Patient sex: F
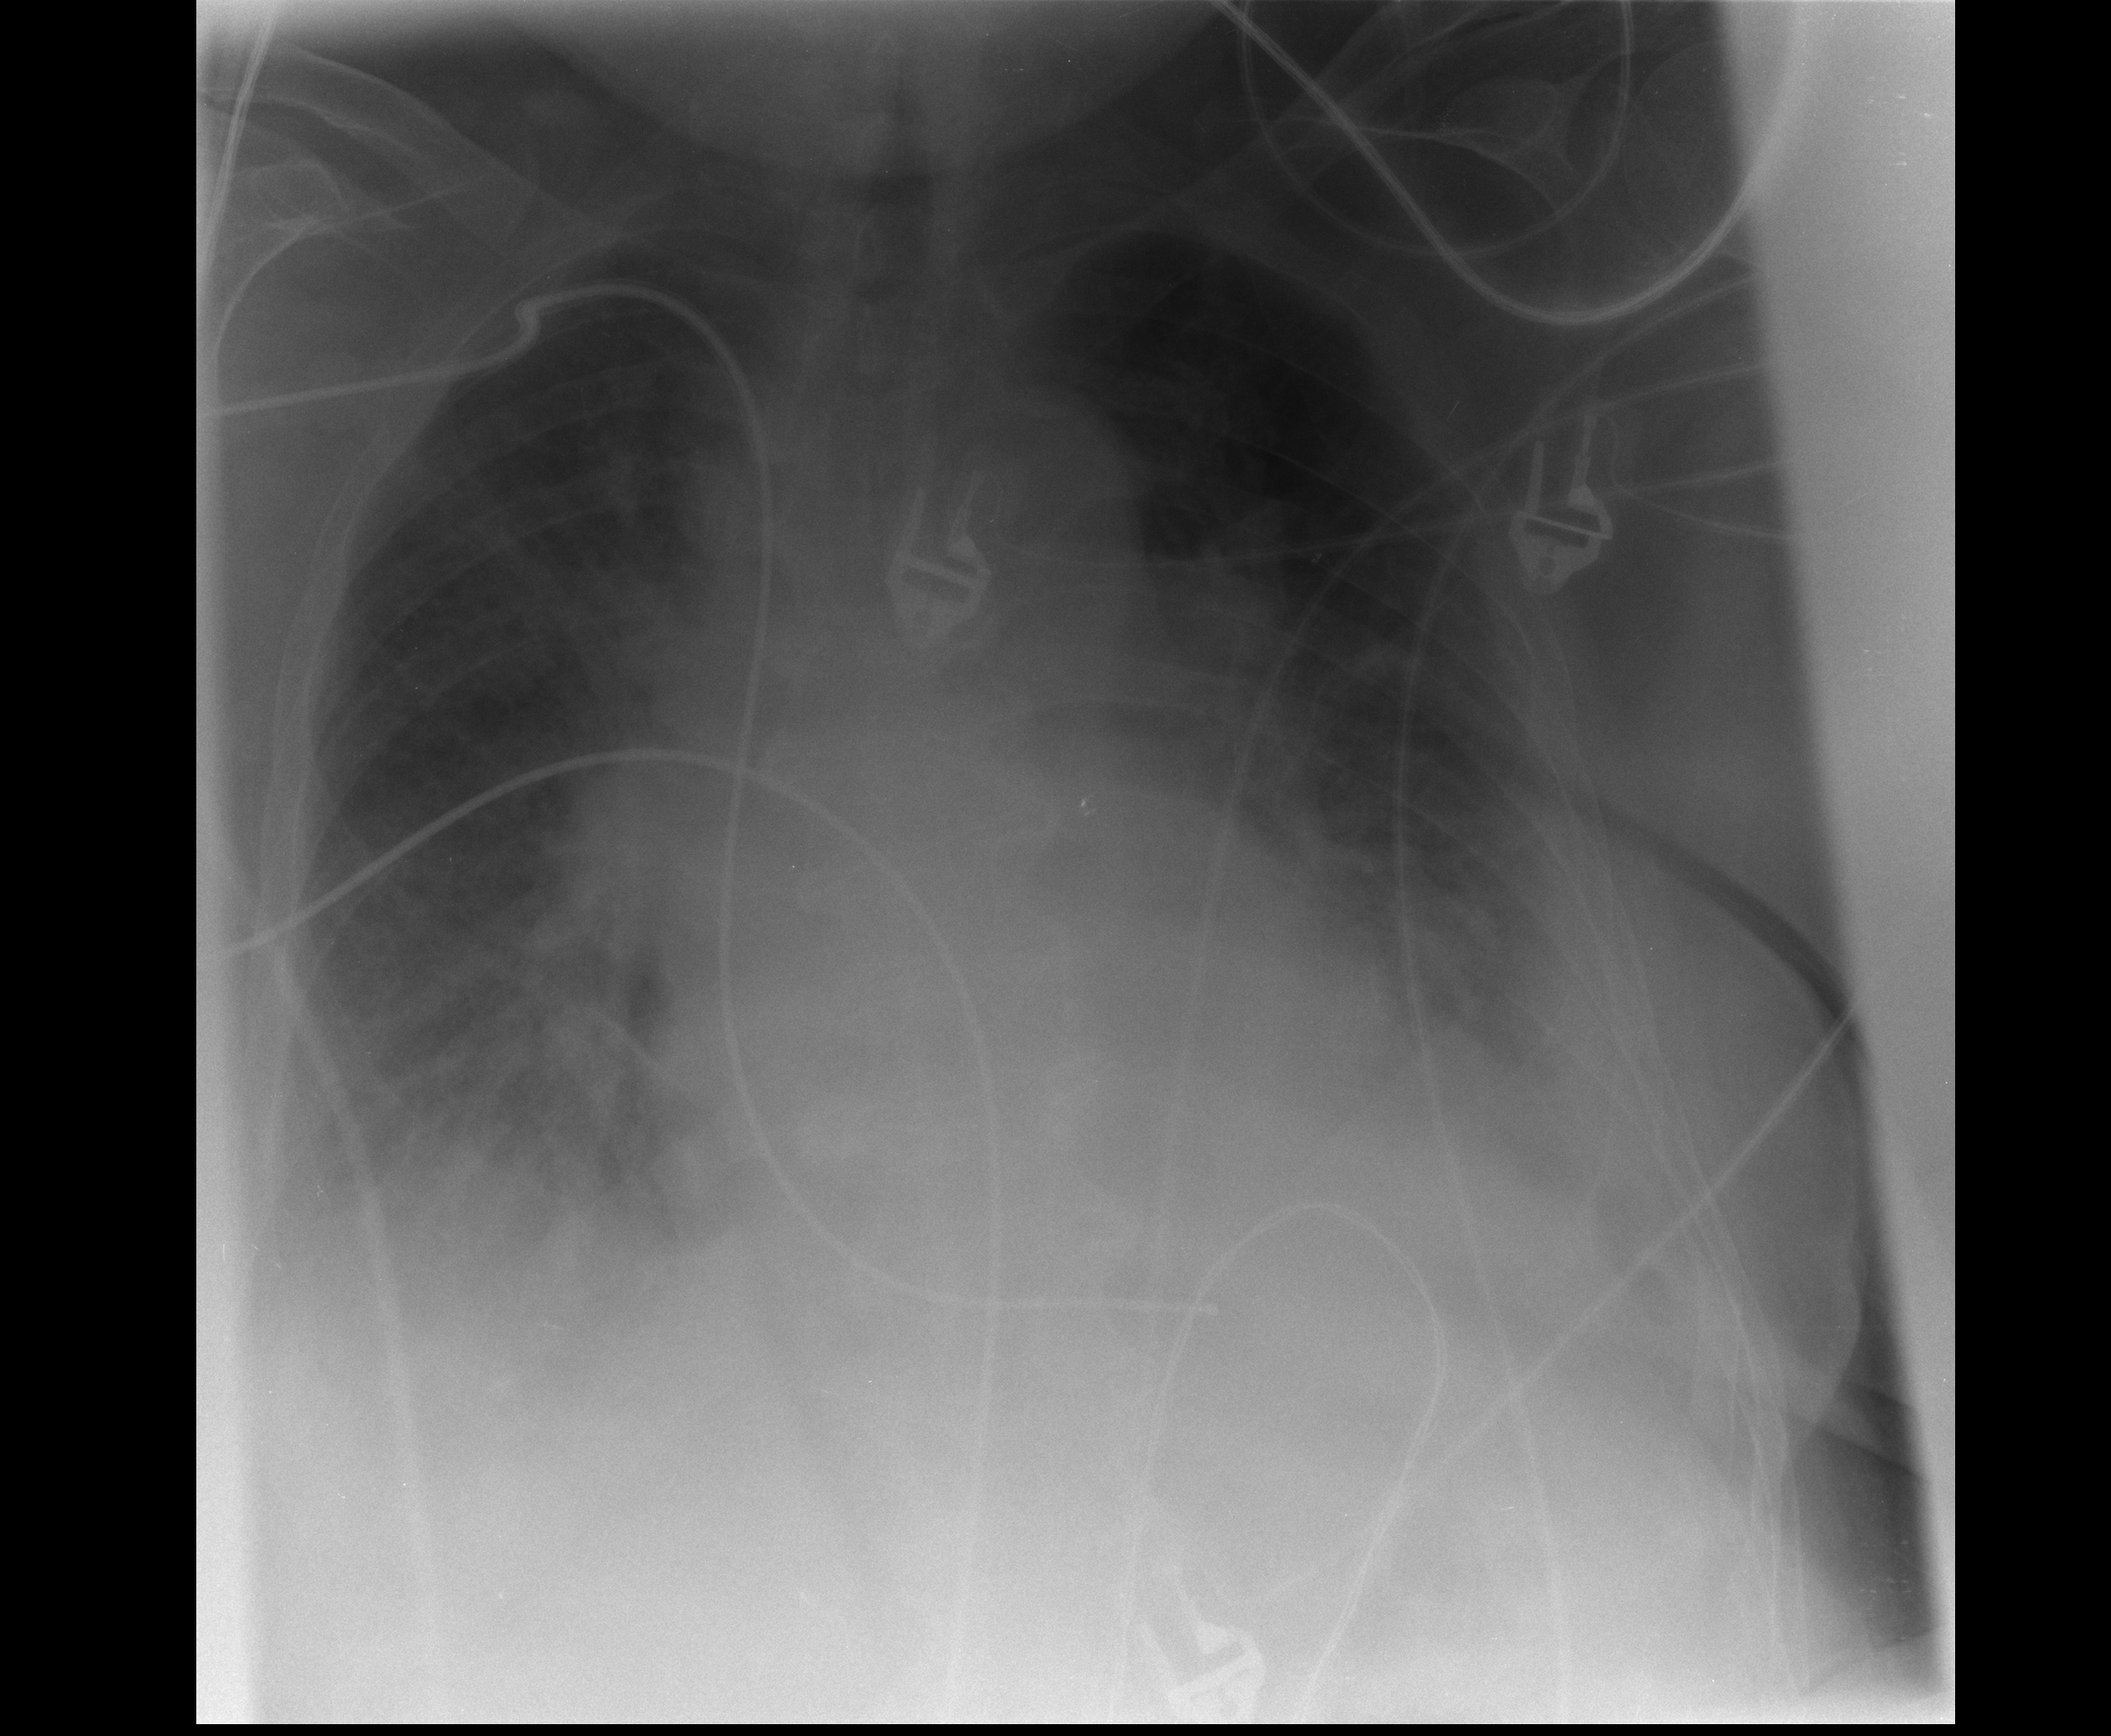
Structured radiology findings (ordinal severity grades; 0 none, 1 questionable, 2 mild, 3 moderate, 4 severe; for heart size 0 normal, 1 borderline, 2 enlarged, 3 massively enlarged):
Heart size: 2
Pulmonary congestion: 3
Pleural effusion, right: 2
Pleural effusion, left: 3
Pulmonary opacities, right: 0
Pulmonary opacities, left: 0
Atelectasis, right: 2
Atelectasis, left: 2